Question: So I've run into a couple of strange IE only bugs on this website I'm coding for a friend.
<URL>
I'm using the Google Webfont Raleway, font sizes: 300,400,700,900. However IE changes all font-weights to the 300 and does not use any of the others.
All tips and feedback appreciated!
Main Nav Font styles:
'''
.nav_li {
float:left;
margin: 0;
list-style-type:none;
font-family: 'Raleway', sans-serif;
font-weight: 700;
line-height: 100px;
color: #fff;
cursor: pointer;
-webkit-transition: background .5s; -moz-transition: background .5s; -ms-transition: background .5s; transition: background .5s;
}
'''

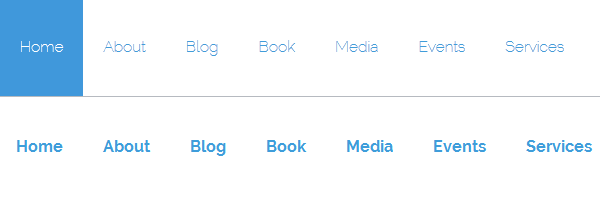
Answer: Problems like this are not uncommon in IE: some Google fonts, when used in the way recommended by Google (referring to code on Google server), just fail due to access restrictions. The way to avoid this is to download the fonts (using the "Download your Collection" link), process them with <URL> directly.